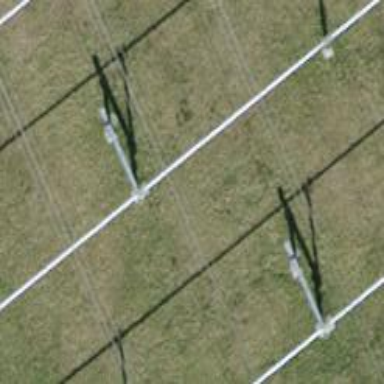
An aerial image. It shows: Power line carrying busbar.